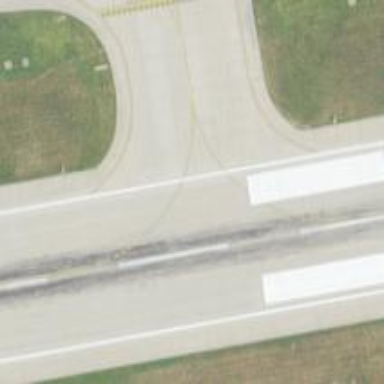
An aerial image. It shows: View of taxiway at the airport.